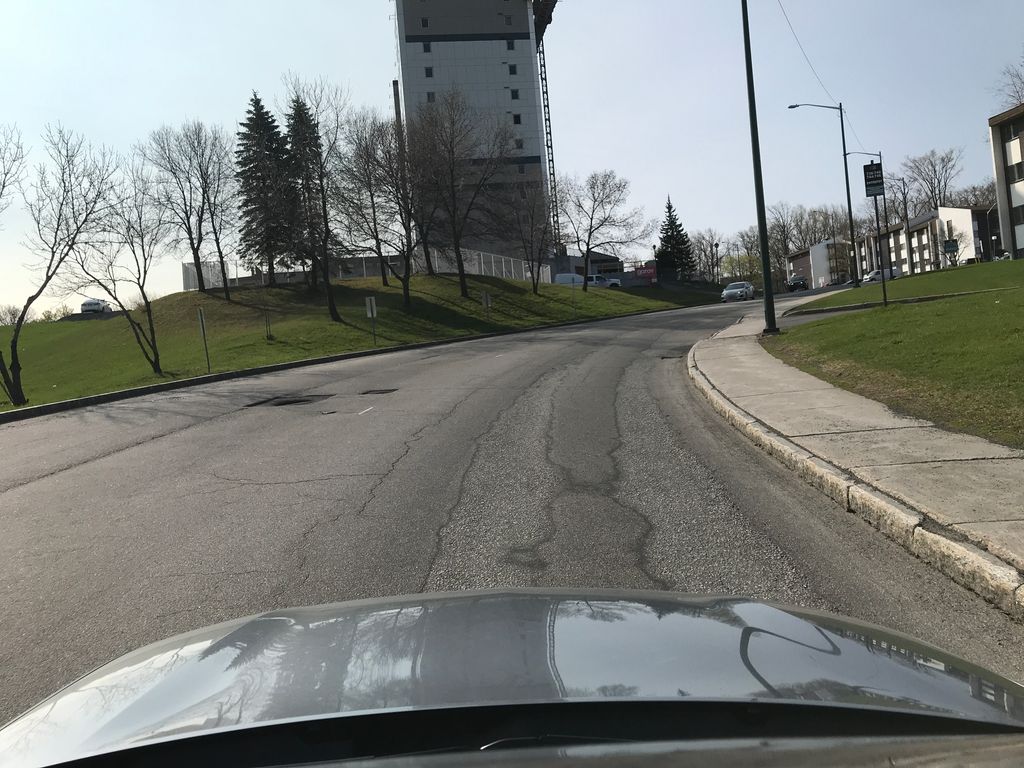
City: quebec_city